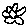
Label: flower